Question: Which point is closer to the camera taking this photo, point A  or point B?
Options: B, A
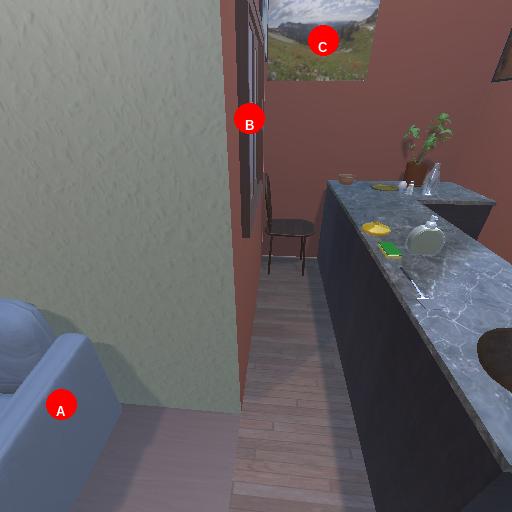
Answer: B